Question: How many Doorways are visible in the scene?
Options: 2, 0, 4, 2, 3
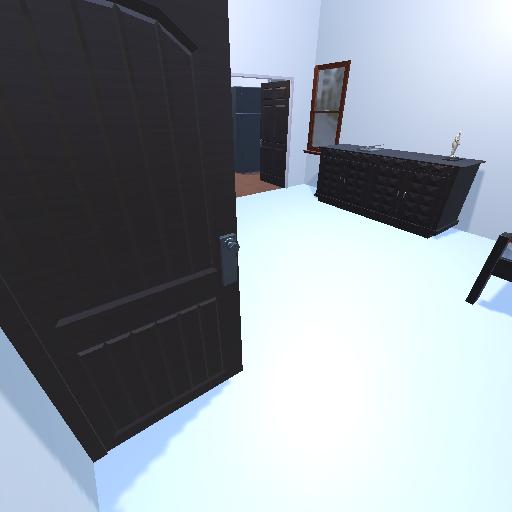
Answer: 2